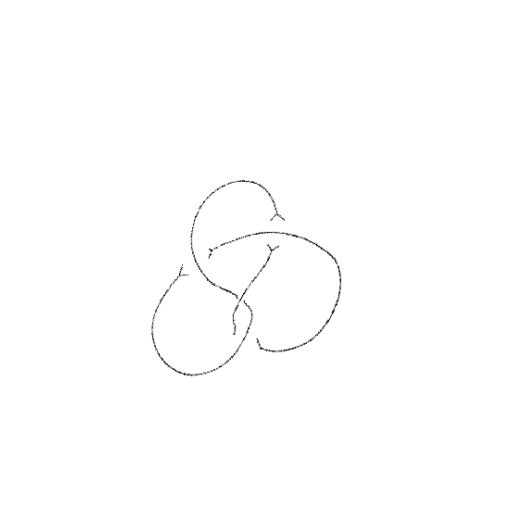
Crossing number: 4